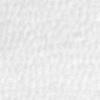
Label: no_change